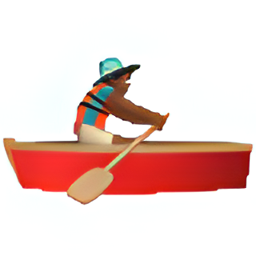
Name: rowboat
Emoji: 🚣🏾
Group: People & Body
Sub-group: person-sport